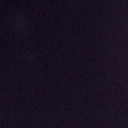
Screen state: off